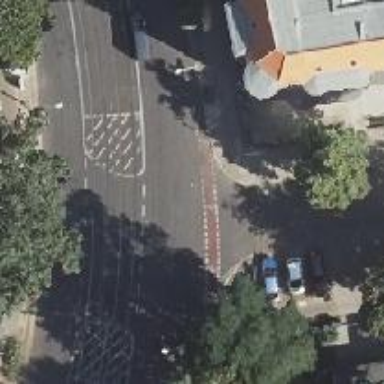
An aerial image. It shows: Asphalt footway with unmarked crossing.